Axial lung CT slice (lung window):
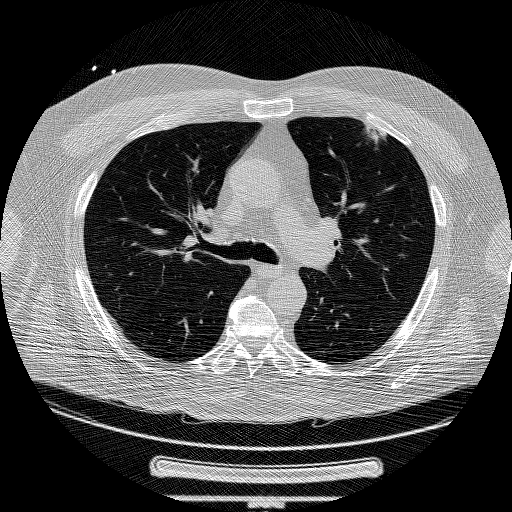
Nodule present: yes
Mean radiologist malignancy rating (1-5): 5